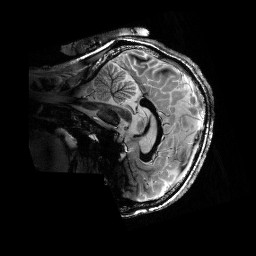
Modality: T1w
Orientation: sagittal
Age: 30
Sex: male
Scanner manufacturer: siemens
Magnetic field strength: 6.98 T
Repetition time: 4.5 s
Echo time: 0.00337 s